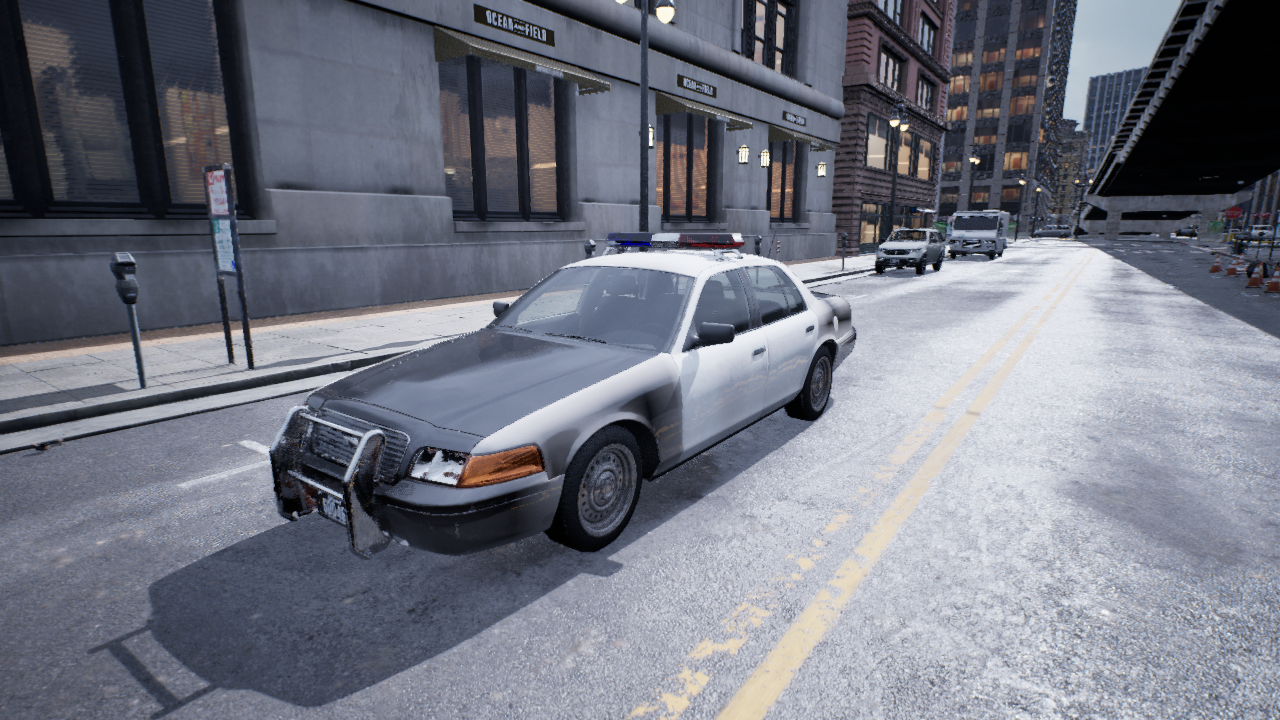
Venue: downtown
Lighting: overcast
Vehicle rig: sedan